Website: walmart
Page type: address-validator
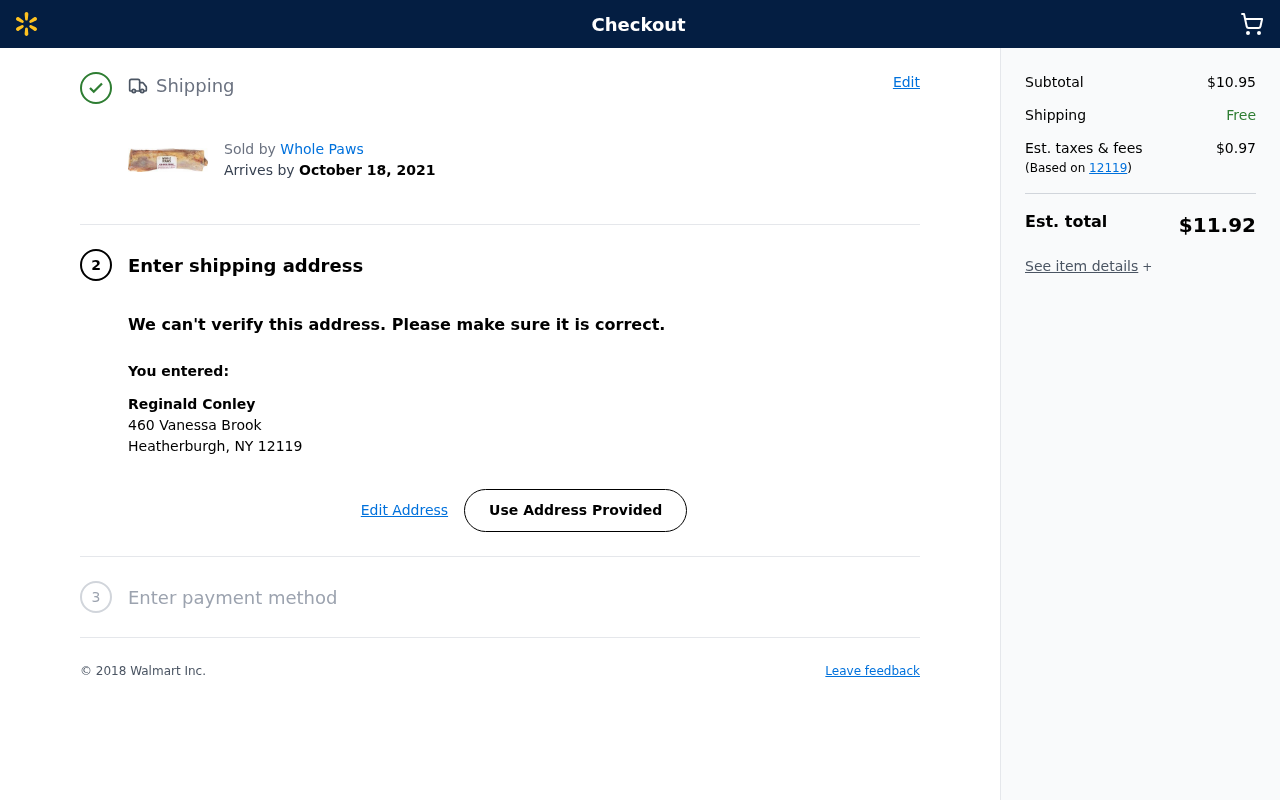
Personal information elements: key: PII_CITY_STATE_ZIP
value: Heatherburgh, NY 12119
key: PII_FULLNAME
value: Reginald Conley
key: PII_POSTCODE
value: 12119
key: PII_STREET
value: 460 Vanessa Brook
Product elements: key: PRODUCT1_BRAND
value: Whole Paws
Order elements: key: ORDER_DELIVERY_DATE
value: October 18, 2021
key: ORDER_SUBTOTAL
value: $10.95
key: ORDER_SHIPPING_COST
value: Free
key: ORDER_TAX
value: $0.97
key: ORDER_TOTAL
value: $11.92